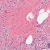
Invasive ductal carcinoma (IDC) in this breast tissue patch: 1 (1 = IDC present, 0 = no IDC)